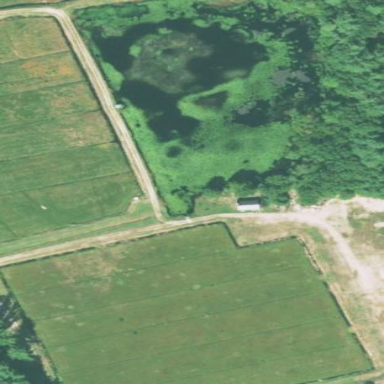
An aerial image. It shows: Farmland next to wetland area.